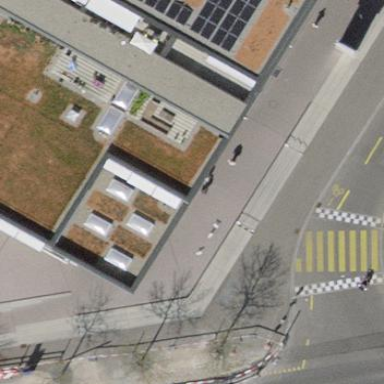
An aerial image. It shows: View of roof of building.